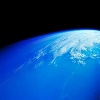
Label: water